Aerial crown-view tile of a tropical tree (Barro Colorado Island, Panama), acquired 20250414:
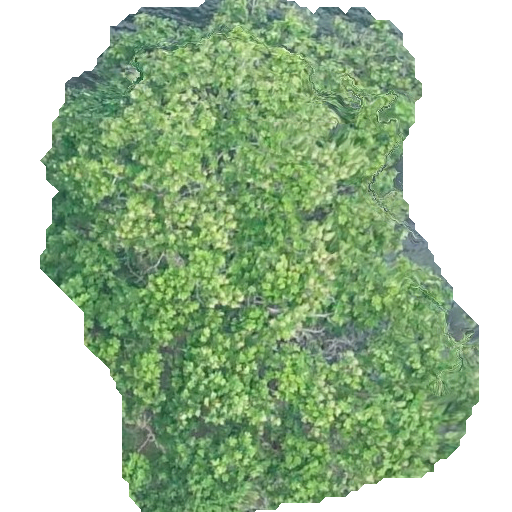
Species: Anacardium excelsum
GBIF accepted scientific name: Anacardium excelsum
Crown area: 256.756 m²